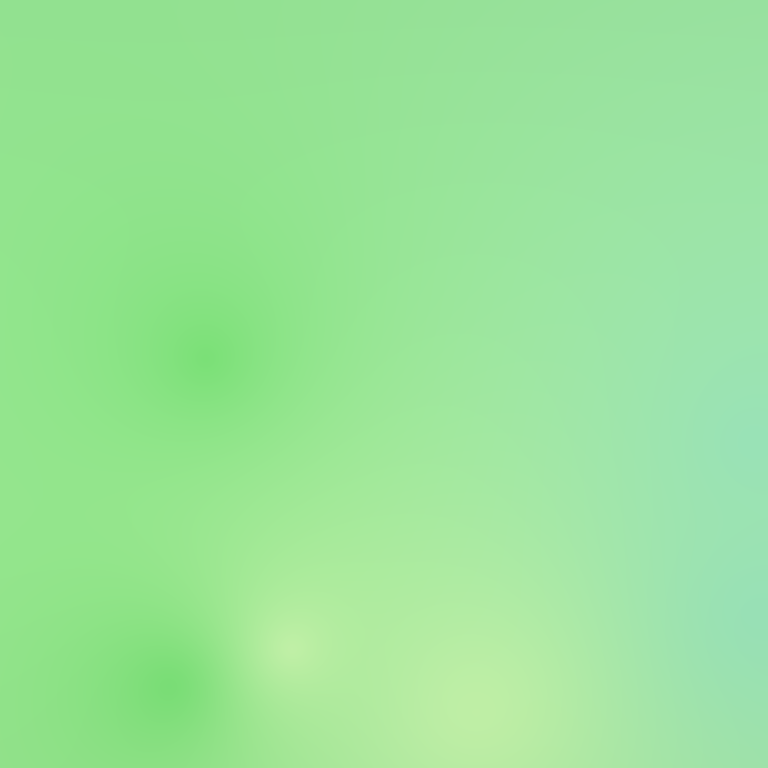
Abstract light effect, smooth gradient from soft green to light yellow, calm atmosphere, diffuse glow, no room, no furniture, no objects.